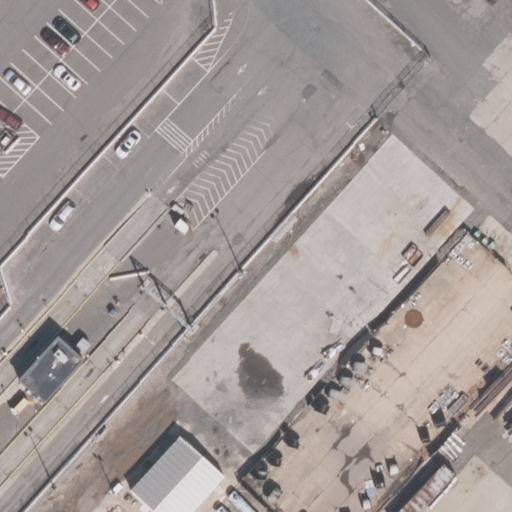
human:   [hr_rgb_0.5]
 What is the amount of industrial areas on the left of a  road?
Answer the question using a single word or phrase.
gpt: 0

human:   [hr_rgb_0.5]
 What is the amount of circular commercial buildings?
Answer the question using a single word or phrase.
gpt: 0

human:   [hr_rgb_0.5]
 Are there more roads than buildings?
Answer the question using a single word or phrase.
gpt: yes

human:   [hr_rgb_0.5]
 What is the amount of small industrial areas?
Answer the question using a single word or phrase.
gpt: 0

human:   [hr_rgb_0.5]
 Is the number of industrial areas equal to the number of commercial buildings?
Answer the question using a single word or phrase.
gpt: no

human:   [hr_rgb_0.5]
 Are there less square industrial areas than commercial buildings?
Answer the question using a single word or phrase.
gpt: no

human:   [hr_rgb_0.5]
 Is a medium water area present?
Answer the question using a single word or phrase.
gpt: no

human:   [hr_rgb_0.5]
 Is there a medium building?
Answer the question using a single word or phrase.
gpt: no

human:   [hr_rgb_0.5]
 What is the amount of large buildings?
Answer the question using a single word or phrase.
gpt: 0

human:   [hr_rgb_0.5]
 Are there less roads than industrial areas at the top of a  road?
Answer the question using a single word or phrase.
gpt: no

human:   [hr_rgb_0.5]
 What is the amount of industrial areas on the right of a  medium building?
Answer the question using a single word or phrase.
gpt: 0

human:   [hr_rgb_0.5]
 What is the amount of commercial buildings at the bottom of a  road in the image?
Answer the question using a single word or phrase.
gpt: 0

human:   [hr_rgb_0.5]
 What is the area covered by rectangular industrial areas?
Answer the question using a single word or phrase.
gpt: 10583m2

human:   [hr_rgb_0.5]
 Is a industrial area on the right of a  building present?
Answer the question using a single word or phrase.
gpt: no

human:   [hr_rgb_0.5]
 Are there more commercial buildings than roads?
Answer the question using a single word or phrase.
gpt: no

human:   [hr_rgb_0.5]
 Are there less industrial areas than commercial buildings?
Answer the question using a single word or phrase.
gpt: no

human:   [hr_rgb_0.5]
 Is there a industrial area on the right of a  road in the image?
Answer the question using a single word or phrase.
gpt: yes

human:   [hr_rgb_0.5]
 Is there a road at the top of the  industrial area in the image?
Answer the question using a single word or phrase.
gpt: yes

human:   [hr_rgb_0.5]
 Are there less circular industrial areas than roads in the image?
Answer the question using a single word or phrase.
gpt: yes

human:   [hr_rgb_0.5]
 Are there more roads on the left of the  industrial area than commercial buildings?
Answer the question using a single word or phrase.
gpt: yes

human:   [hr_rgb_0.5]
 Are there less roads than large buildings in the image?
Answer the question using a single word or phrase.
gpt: no

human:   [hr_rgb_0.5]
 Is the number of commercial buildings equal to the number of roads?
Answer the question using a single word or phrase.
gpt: no

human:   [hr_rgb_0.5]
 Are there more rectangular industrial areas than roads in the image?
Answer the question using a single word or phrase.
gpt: no

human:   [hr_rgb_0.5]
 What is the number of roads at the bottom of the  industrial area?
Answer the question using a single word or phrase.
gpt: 0

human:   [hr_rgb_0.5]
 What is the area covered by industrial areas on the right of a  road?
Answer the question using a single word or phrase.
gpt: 10583m2

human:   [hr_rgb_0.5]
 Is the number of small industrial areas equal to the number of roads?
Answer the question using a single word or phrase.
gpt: no

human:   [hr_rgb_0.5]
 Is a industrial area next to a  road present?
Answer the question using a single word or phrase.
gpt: yes

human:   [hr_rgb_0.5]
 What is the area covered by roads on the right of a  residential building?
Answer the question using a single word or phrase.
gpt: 0m2

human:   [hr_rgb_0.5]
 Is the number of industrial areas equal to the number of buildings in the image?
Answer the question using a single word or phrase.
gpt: no

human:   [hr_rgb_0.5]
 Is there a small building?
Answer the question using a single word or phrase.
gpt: no

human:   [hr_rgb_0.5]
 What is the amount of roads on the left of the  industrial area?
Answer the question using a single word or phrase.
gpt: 6

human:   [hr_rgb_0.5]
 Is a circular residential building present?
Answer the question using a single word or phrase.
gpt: no

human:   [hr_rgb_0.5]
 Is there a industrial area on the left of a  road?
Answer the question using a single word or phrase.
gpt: no

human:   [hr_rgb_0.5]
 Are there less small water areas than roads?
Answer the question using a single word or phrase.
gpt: yes

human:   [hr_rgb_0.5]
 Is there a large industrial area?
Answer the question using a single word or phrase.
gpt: yes

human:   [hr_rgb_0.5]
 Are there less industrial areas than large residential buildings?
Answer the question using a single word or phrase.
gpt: no